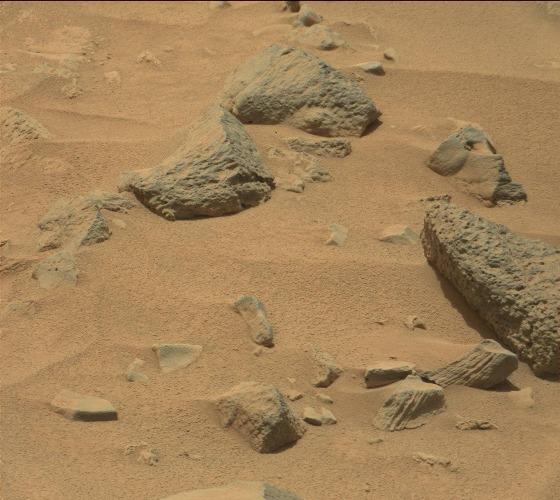
Terrain classes present: Bedrock, Gravel / Sand / Soil, Rock, Shadow